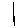
Label: line